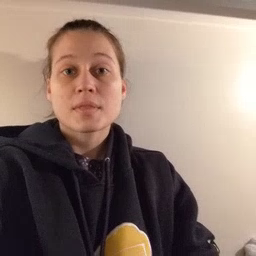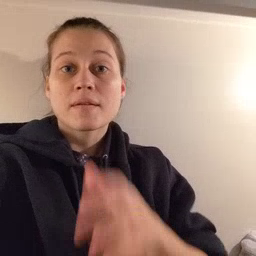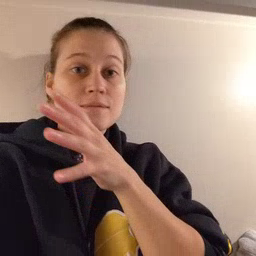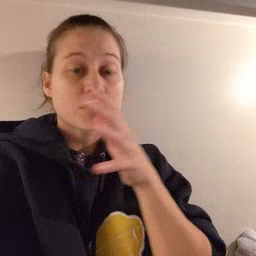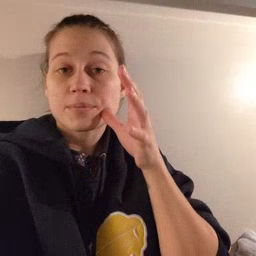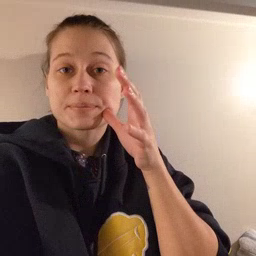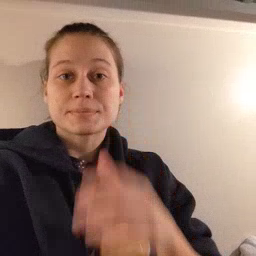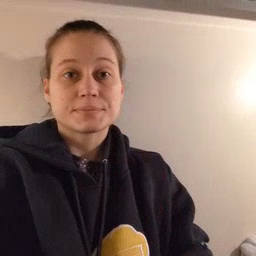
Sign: farm